Interaction volume radius: 5 \u00c5
Interaction volume height: 20 \u00c5
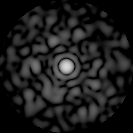
Disorder parameter: 0.8297